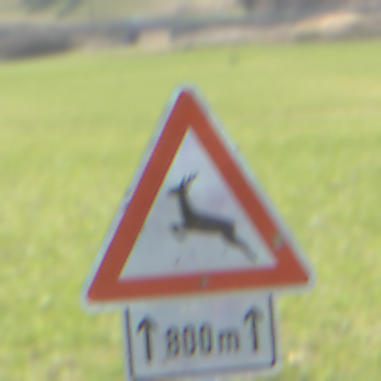
Verkehrszeichen: WildwechselRechts
Zusatzzeichen unten: LaengeEinerStrecke1
Umgebung: Outdoor, Nature
Tageszeit: MorningAfternoon
Wetter: PartlyCloudy
Licht: Natural
Jahreszeit: NotSpecified
Kontrast: HighContrast